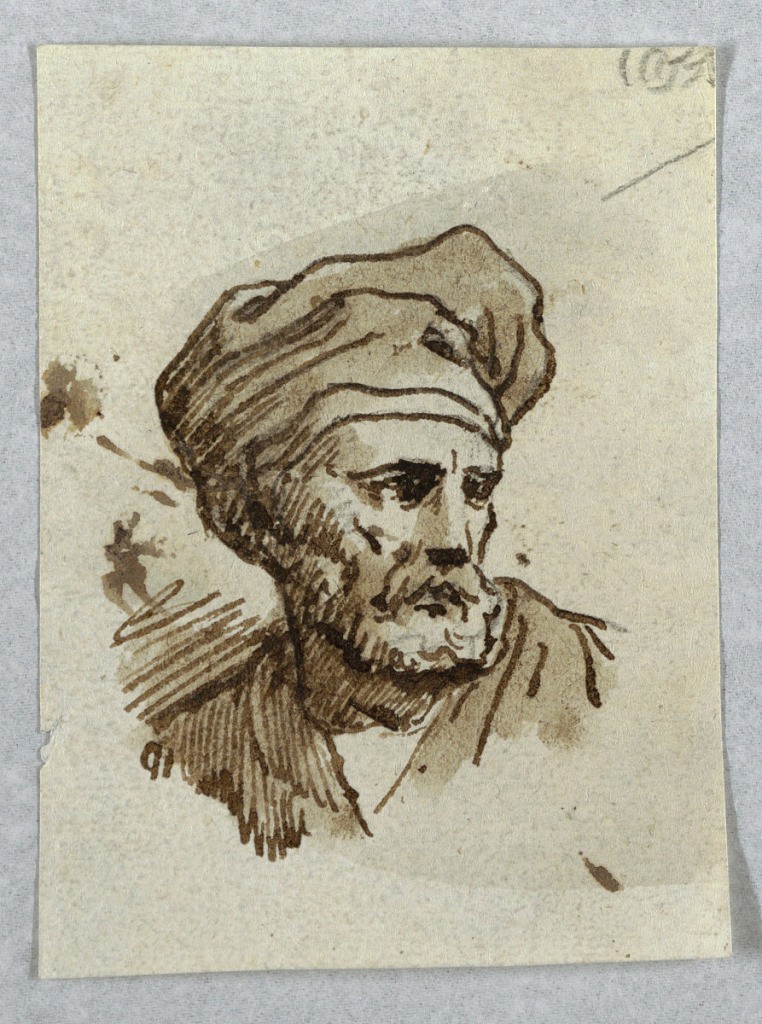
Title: Portrait of a Man with Cap
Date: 1780–1820
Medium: Graphite, pen and black ink, brush and watercolor on paper
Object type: Drawing
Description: Bust of a bearded man turning to the right. Above, at right, some pencil strokes.